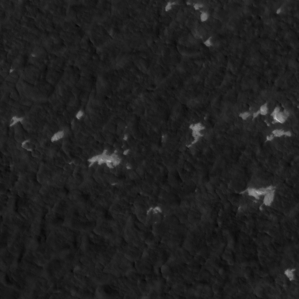
Label: non_frost